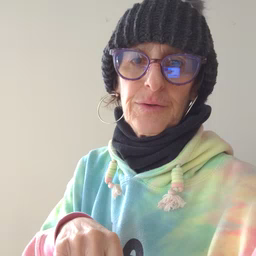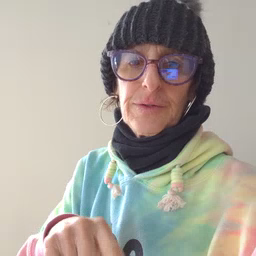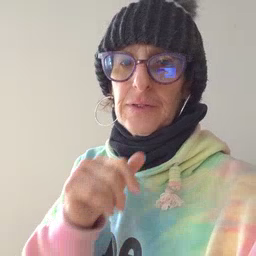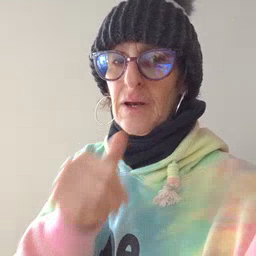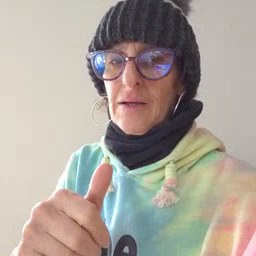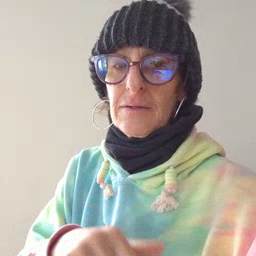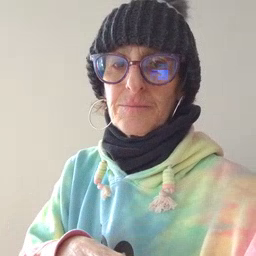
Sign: not